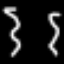
Label: squiggle